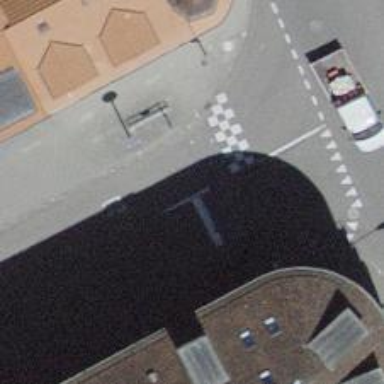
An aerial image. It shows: Road with traffic signals for signaling.